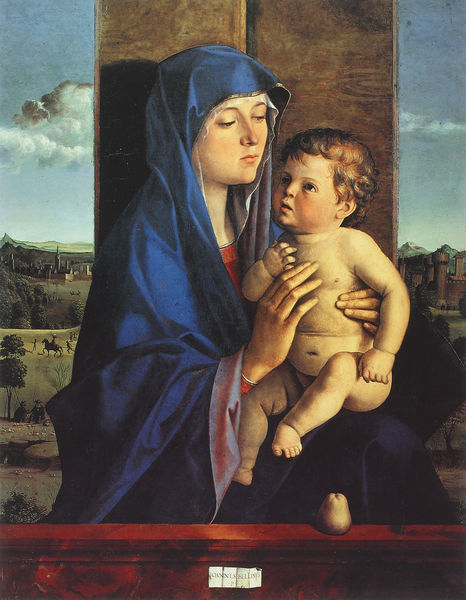
Titel: Die Madonna Morelli
Künstler: Giovanni Bellini
Institution: Bergamo, Galleria dell’Accademia Carrara
Schlagwörter: baum, blau, gemälde, hand, himmel, nackt, wolken, bäume, grün, landschaft, sitzen, braun, frau, blick, obst, rot, schleier, wolke, malerei, barock, natur, brüstung, gewand, kind, mutter, renaissance, pferd, turm, frucht, apfel, berge, birne, burg, christus, jesus, heilig, maria, madonna, ladschaft, jesuskind, grot, matel, hommel, apfle, cartolini